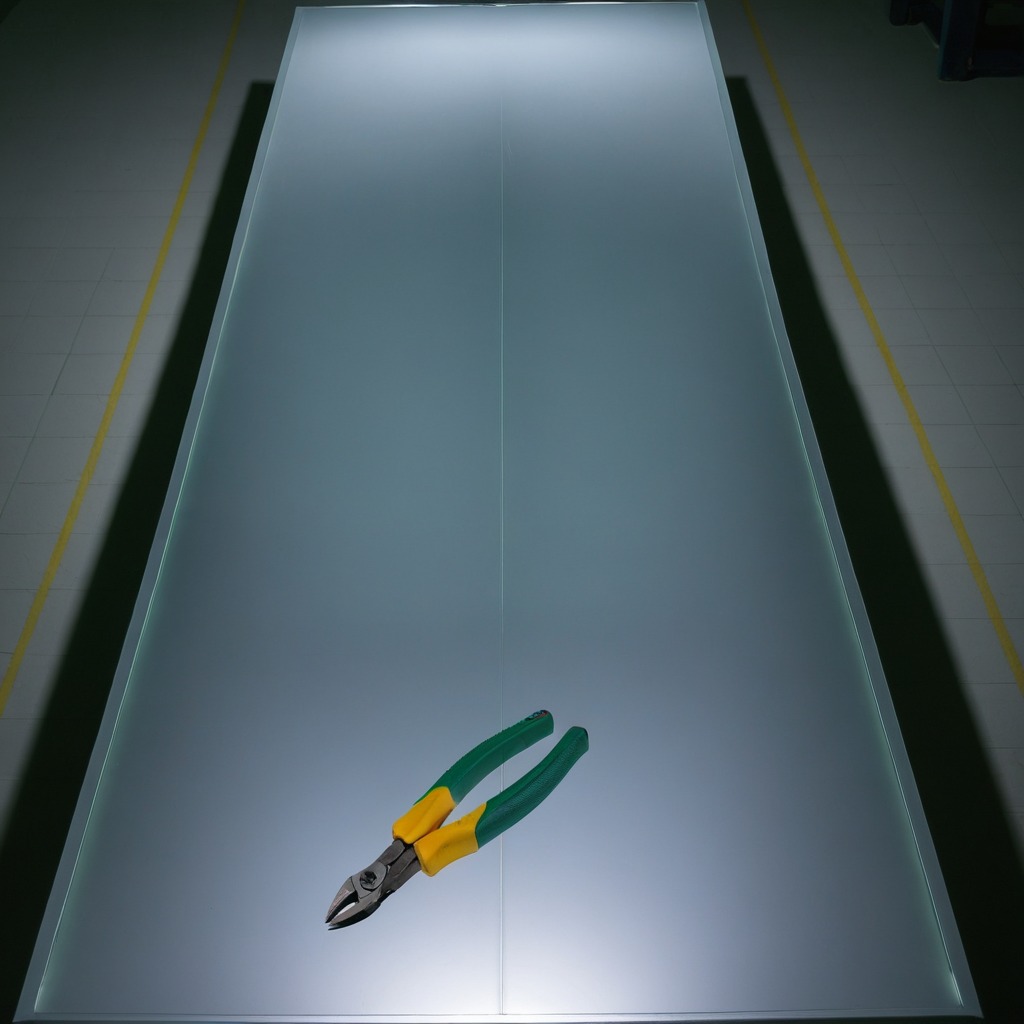
A plier lies on a clean empty table in a railway signal maintenance room lit by harsh overhead fluorescents.